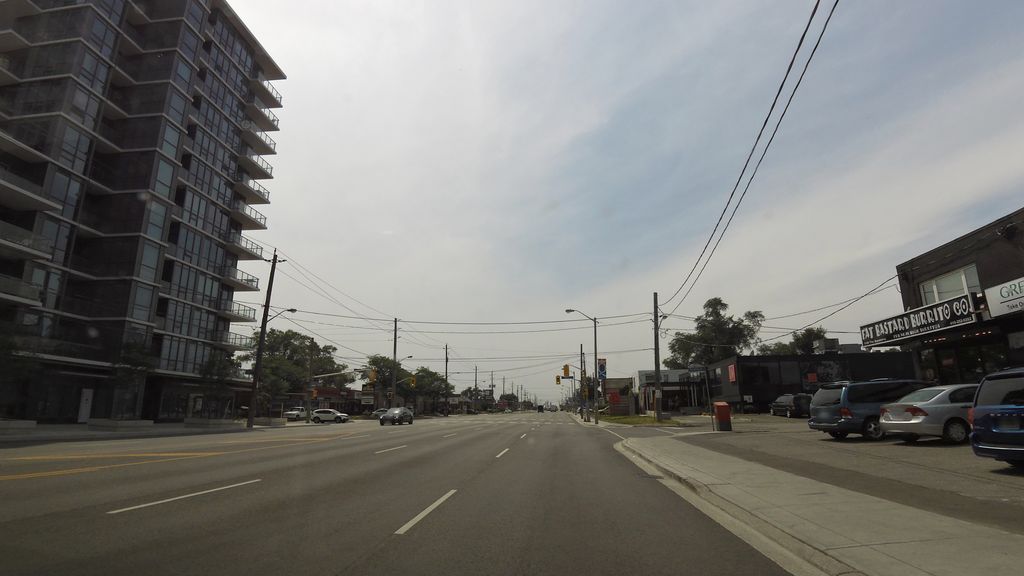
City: toronto